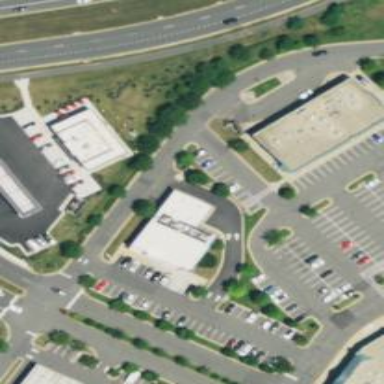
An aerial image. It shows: Parking space is available.